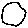
Label: moon